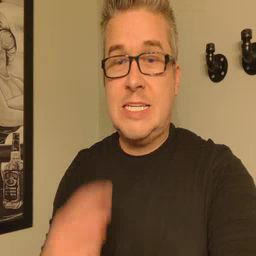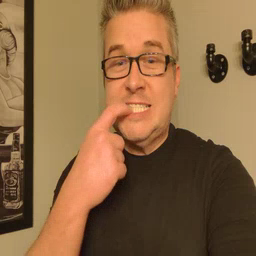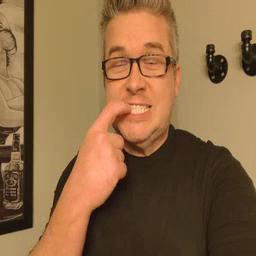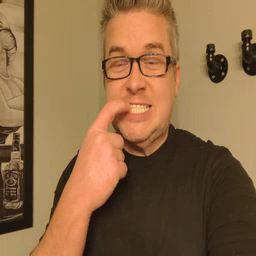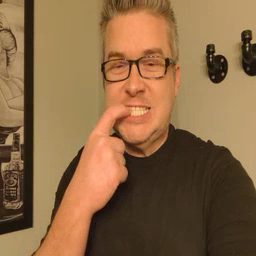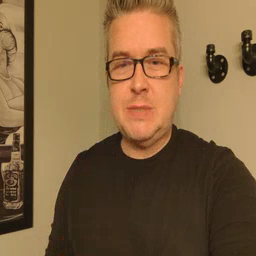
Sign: glasswindow